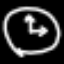
Label: clock